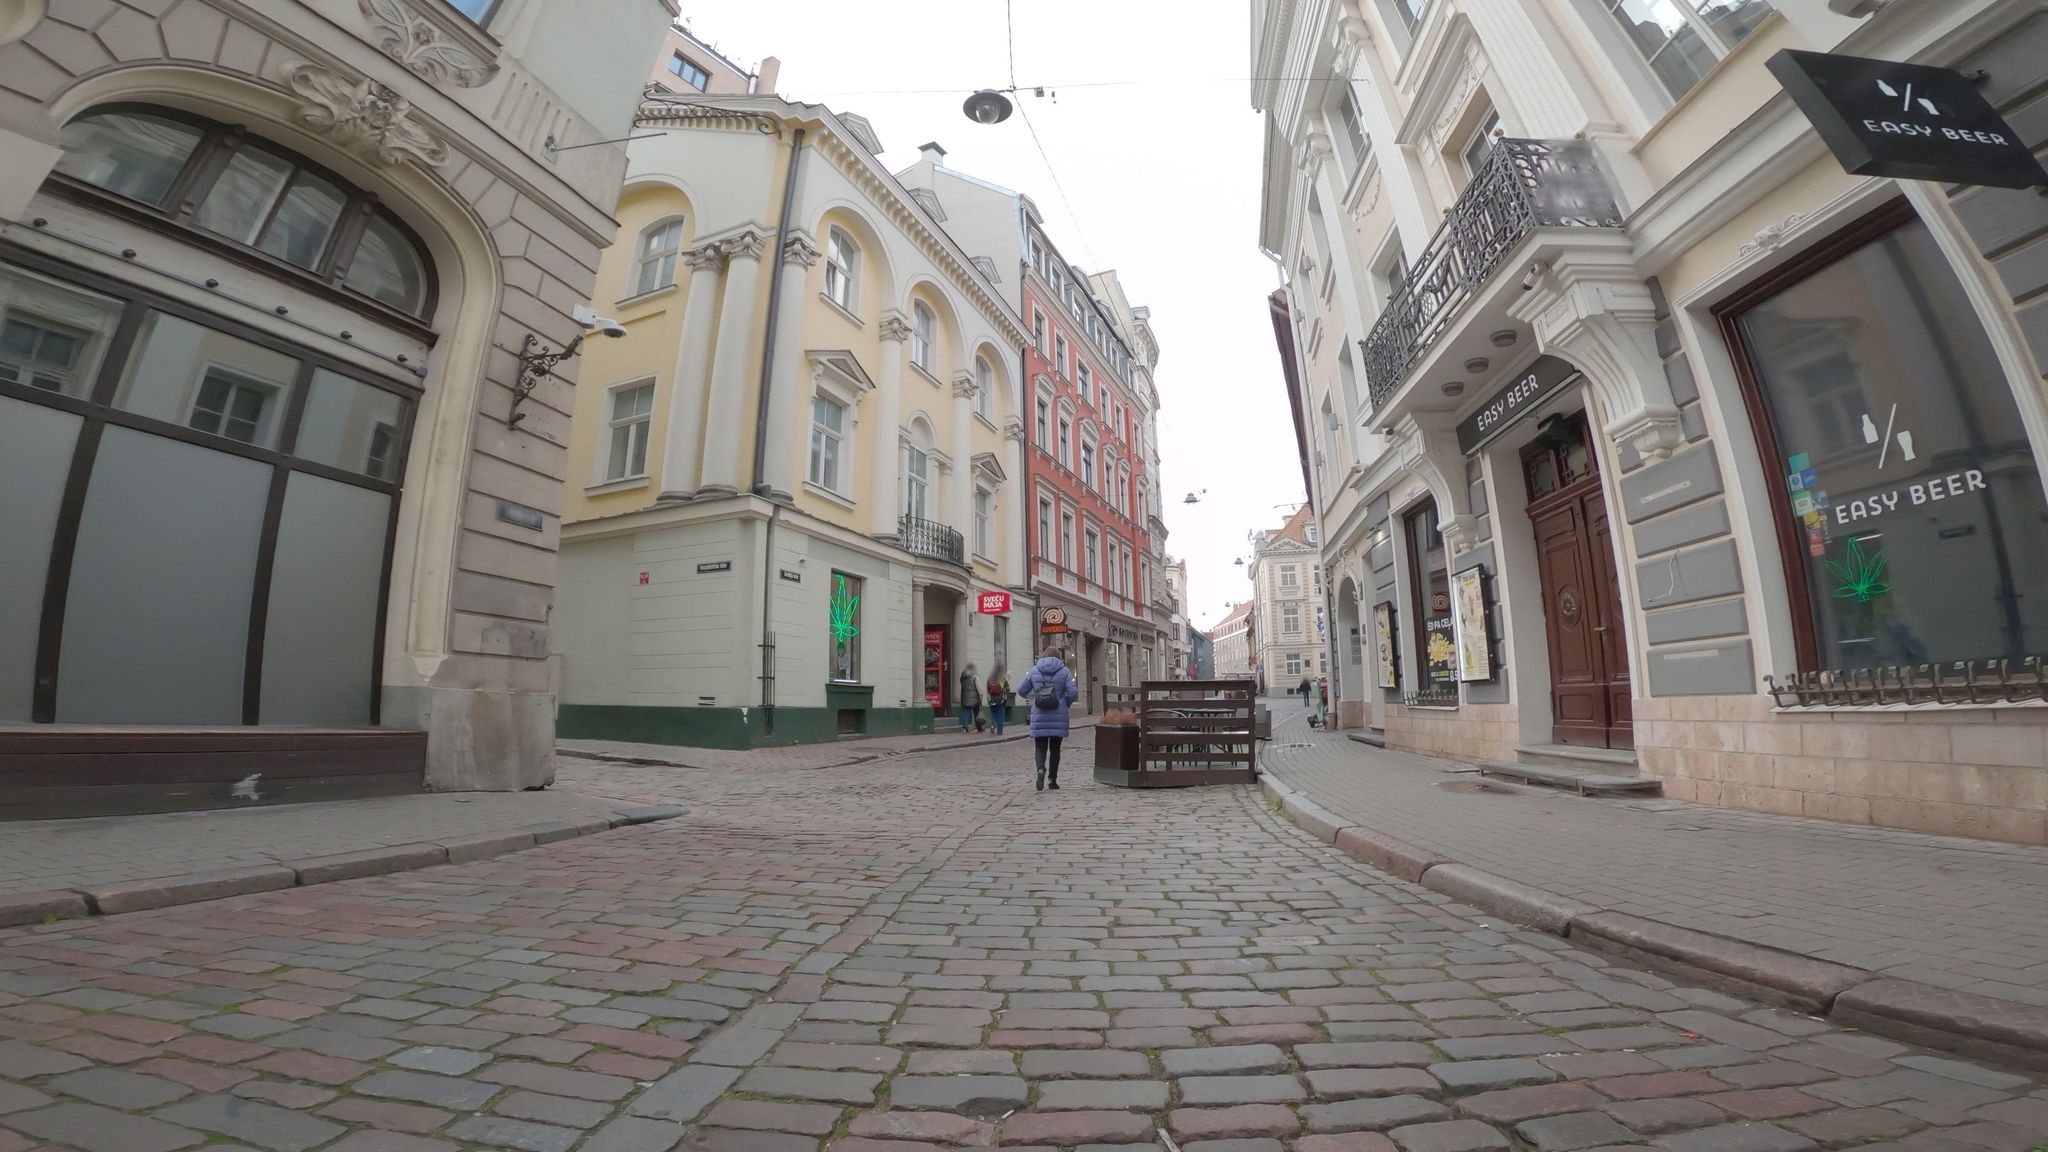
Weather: clear
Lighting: day
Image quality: good
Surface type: walking surface
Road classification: pedestrian, living_street
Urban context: urban centre
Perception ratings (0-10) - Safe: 5.02, Lively: 9.36, Beautiful: 3.74, Boring: 3.58, Depressing: 6.39, Wealthy: 8.96